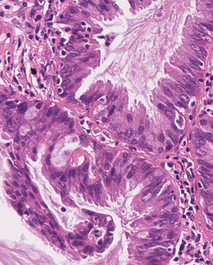
Tumor epithelial tissue: yes
Tumor-associated stroma tissue: yes
Normal tissue: no